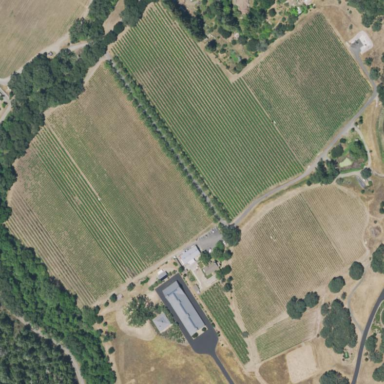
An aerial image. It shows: Vineyard with wine grapes as the crop.